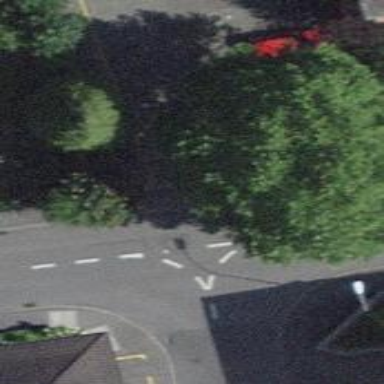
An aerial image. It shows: Unmarked crossing on the road.